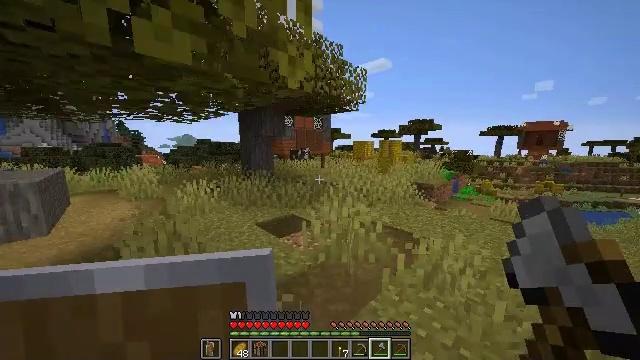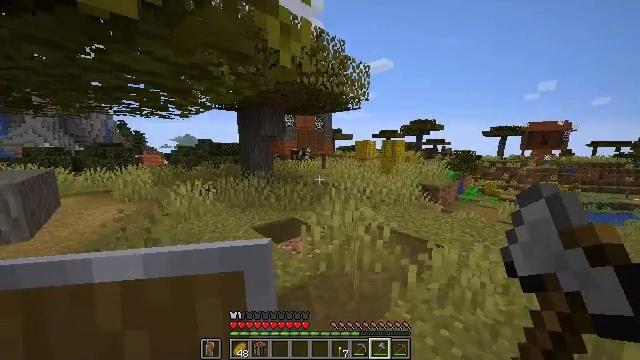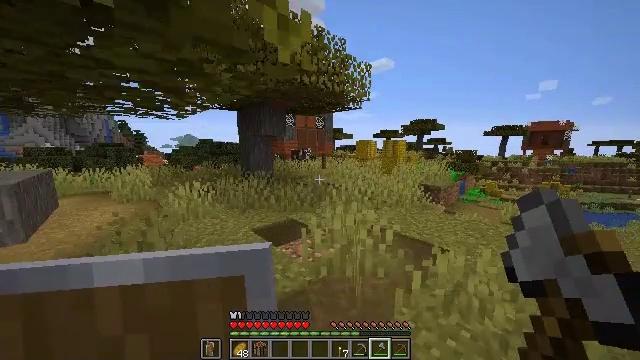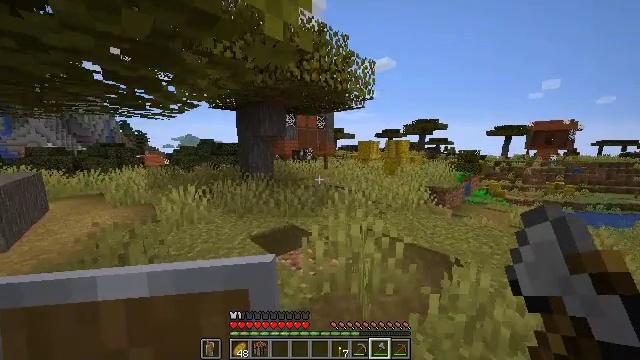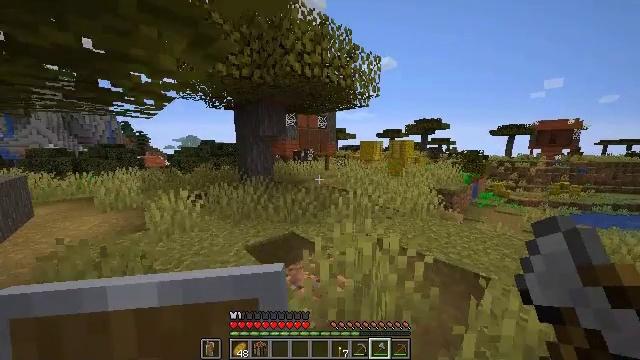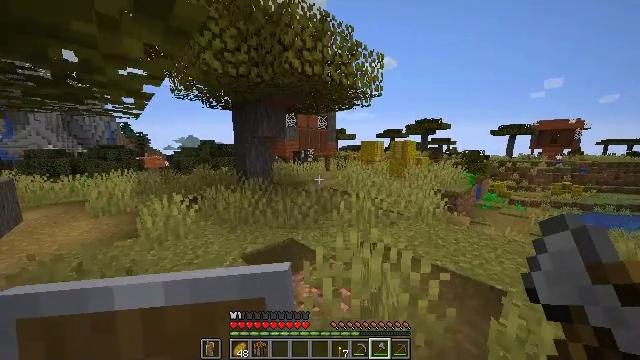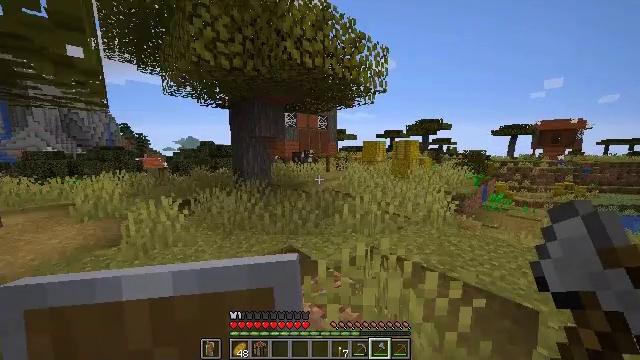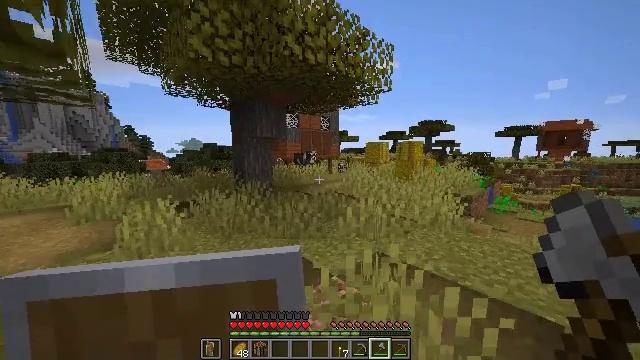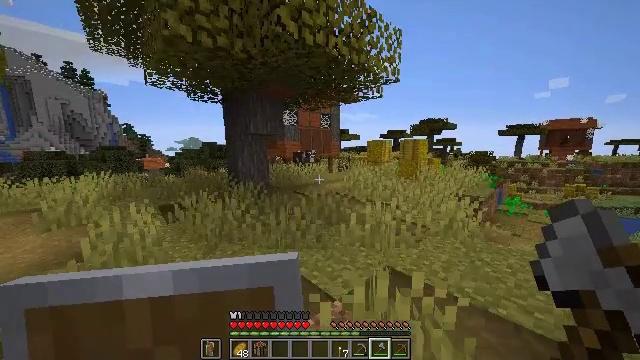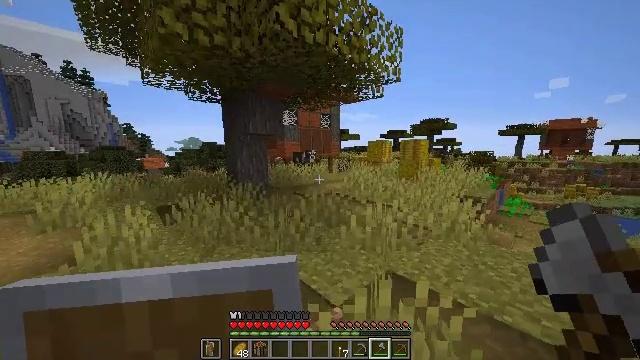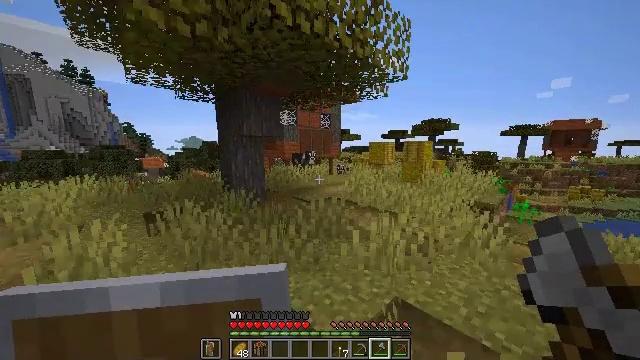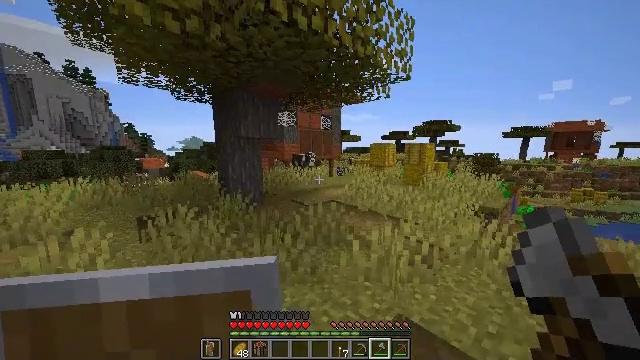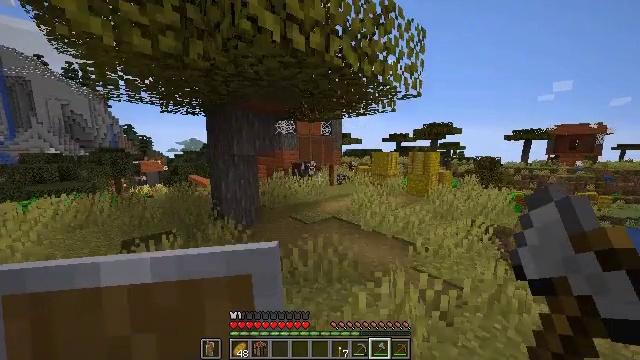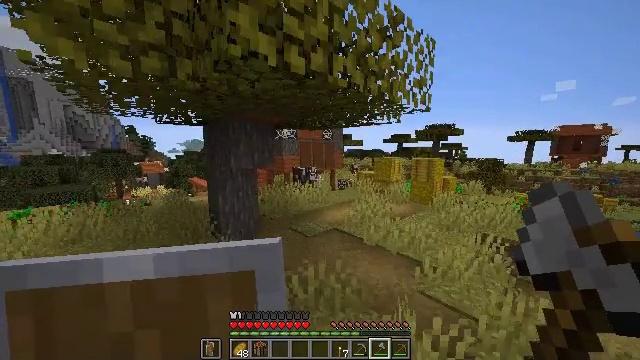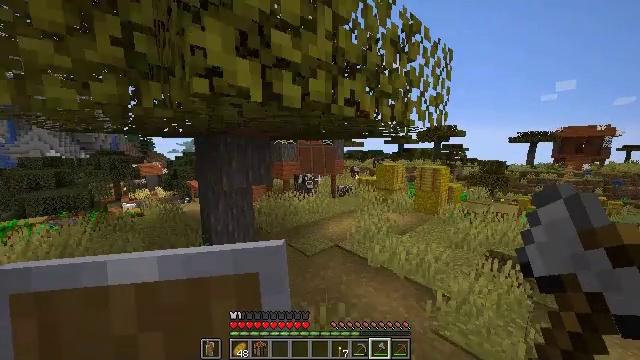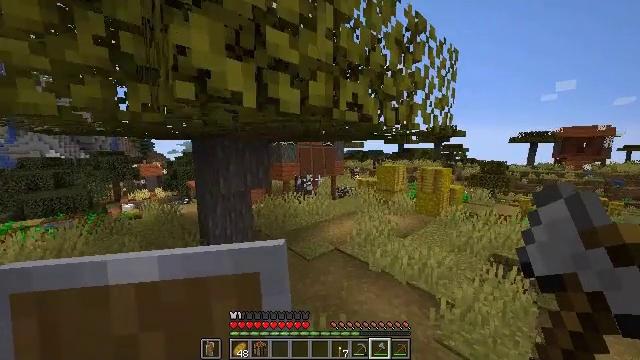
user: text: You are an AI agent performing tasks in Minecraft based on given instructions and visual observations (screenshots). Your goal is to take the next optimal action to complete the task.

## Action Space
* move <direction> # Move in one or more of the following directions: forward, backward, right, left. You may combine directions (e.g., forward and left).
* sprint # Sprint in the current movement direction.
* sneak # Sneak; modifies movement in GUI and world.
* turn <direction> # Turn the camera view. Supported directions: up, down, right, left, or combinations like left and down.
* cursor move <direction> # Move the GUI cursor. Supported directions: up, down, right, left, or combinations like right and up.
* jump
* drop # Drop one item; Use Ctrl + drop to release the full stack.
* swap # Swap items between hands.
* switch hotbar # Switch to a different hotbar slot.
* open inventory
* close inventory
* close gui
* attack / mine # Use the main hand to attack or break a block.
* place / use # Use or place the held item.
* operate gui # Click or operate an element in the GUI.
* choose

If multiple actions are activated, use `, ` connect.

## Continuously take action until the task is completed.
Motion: motion action
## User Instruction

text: Collect books by breaking the bookshelf.
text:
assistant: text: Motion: move forward, sprint
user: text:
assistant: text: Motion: move forward, sprint
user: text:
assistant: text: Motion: move forward, sprint
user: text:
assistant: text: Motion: move forward, sprint
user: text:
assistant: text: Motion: move forward, sprint
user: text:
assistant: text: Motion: move forward, sprint
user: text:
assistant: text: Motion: move forward, sprint
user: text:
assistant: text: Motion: move forward, sprint
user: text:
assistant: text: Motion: move forward, sprint
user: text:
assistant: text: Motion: move forward, sprint
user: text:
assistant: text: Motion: move forward, sprint, jump
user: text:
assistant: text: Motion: move forward, sprint, jump
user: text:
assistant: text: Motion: move forward, sprint, jump
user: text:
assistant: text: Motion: move forward, sprint, jump
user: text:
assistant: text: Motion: move forward, sprint, jump
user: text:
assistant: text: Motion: move forward, sprint, jump
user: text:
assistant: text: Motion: move forward, sprint, jump
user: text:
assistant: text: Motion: move forward, sprint, jump
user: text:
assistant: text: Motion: move forward, sprint, jump
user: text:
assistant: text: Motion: move forward, sprint, jump
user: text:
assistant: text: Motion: move forward, sprint
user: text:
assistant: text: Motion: move forward, sprint
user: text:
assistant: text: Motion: move forward, sprint
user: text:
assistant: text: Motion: move forward, sprint
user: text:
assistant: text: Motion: move forward, sprint, jump
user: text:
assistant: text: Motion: move forward, sprint, jump
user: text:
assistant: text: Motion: move forward, sprint, jump
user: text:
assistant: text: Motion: move forward, sprint, jump
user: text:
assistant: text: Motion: move forward, sprint, jump
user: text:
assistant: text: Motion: move forward, sprint, jump